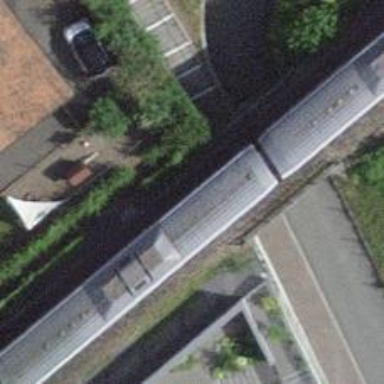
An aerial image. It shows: Single railway track with electrified contact line.